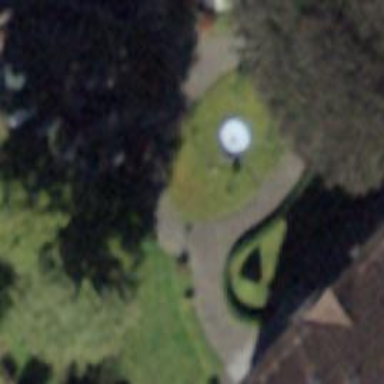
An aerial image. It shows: Fountain.